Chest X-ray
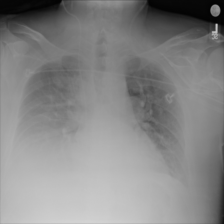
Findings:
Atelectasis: negative
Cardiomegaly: negative
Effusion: positive
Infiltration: positive
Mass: negative
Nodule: negative
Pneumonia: negative
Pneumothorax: negative
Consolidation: positive
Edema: negative
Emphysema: negative
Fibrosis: negative
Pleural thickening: negative
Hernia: negative